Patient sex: M
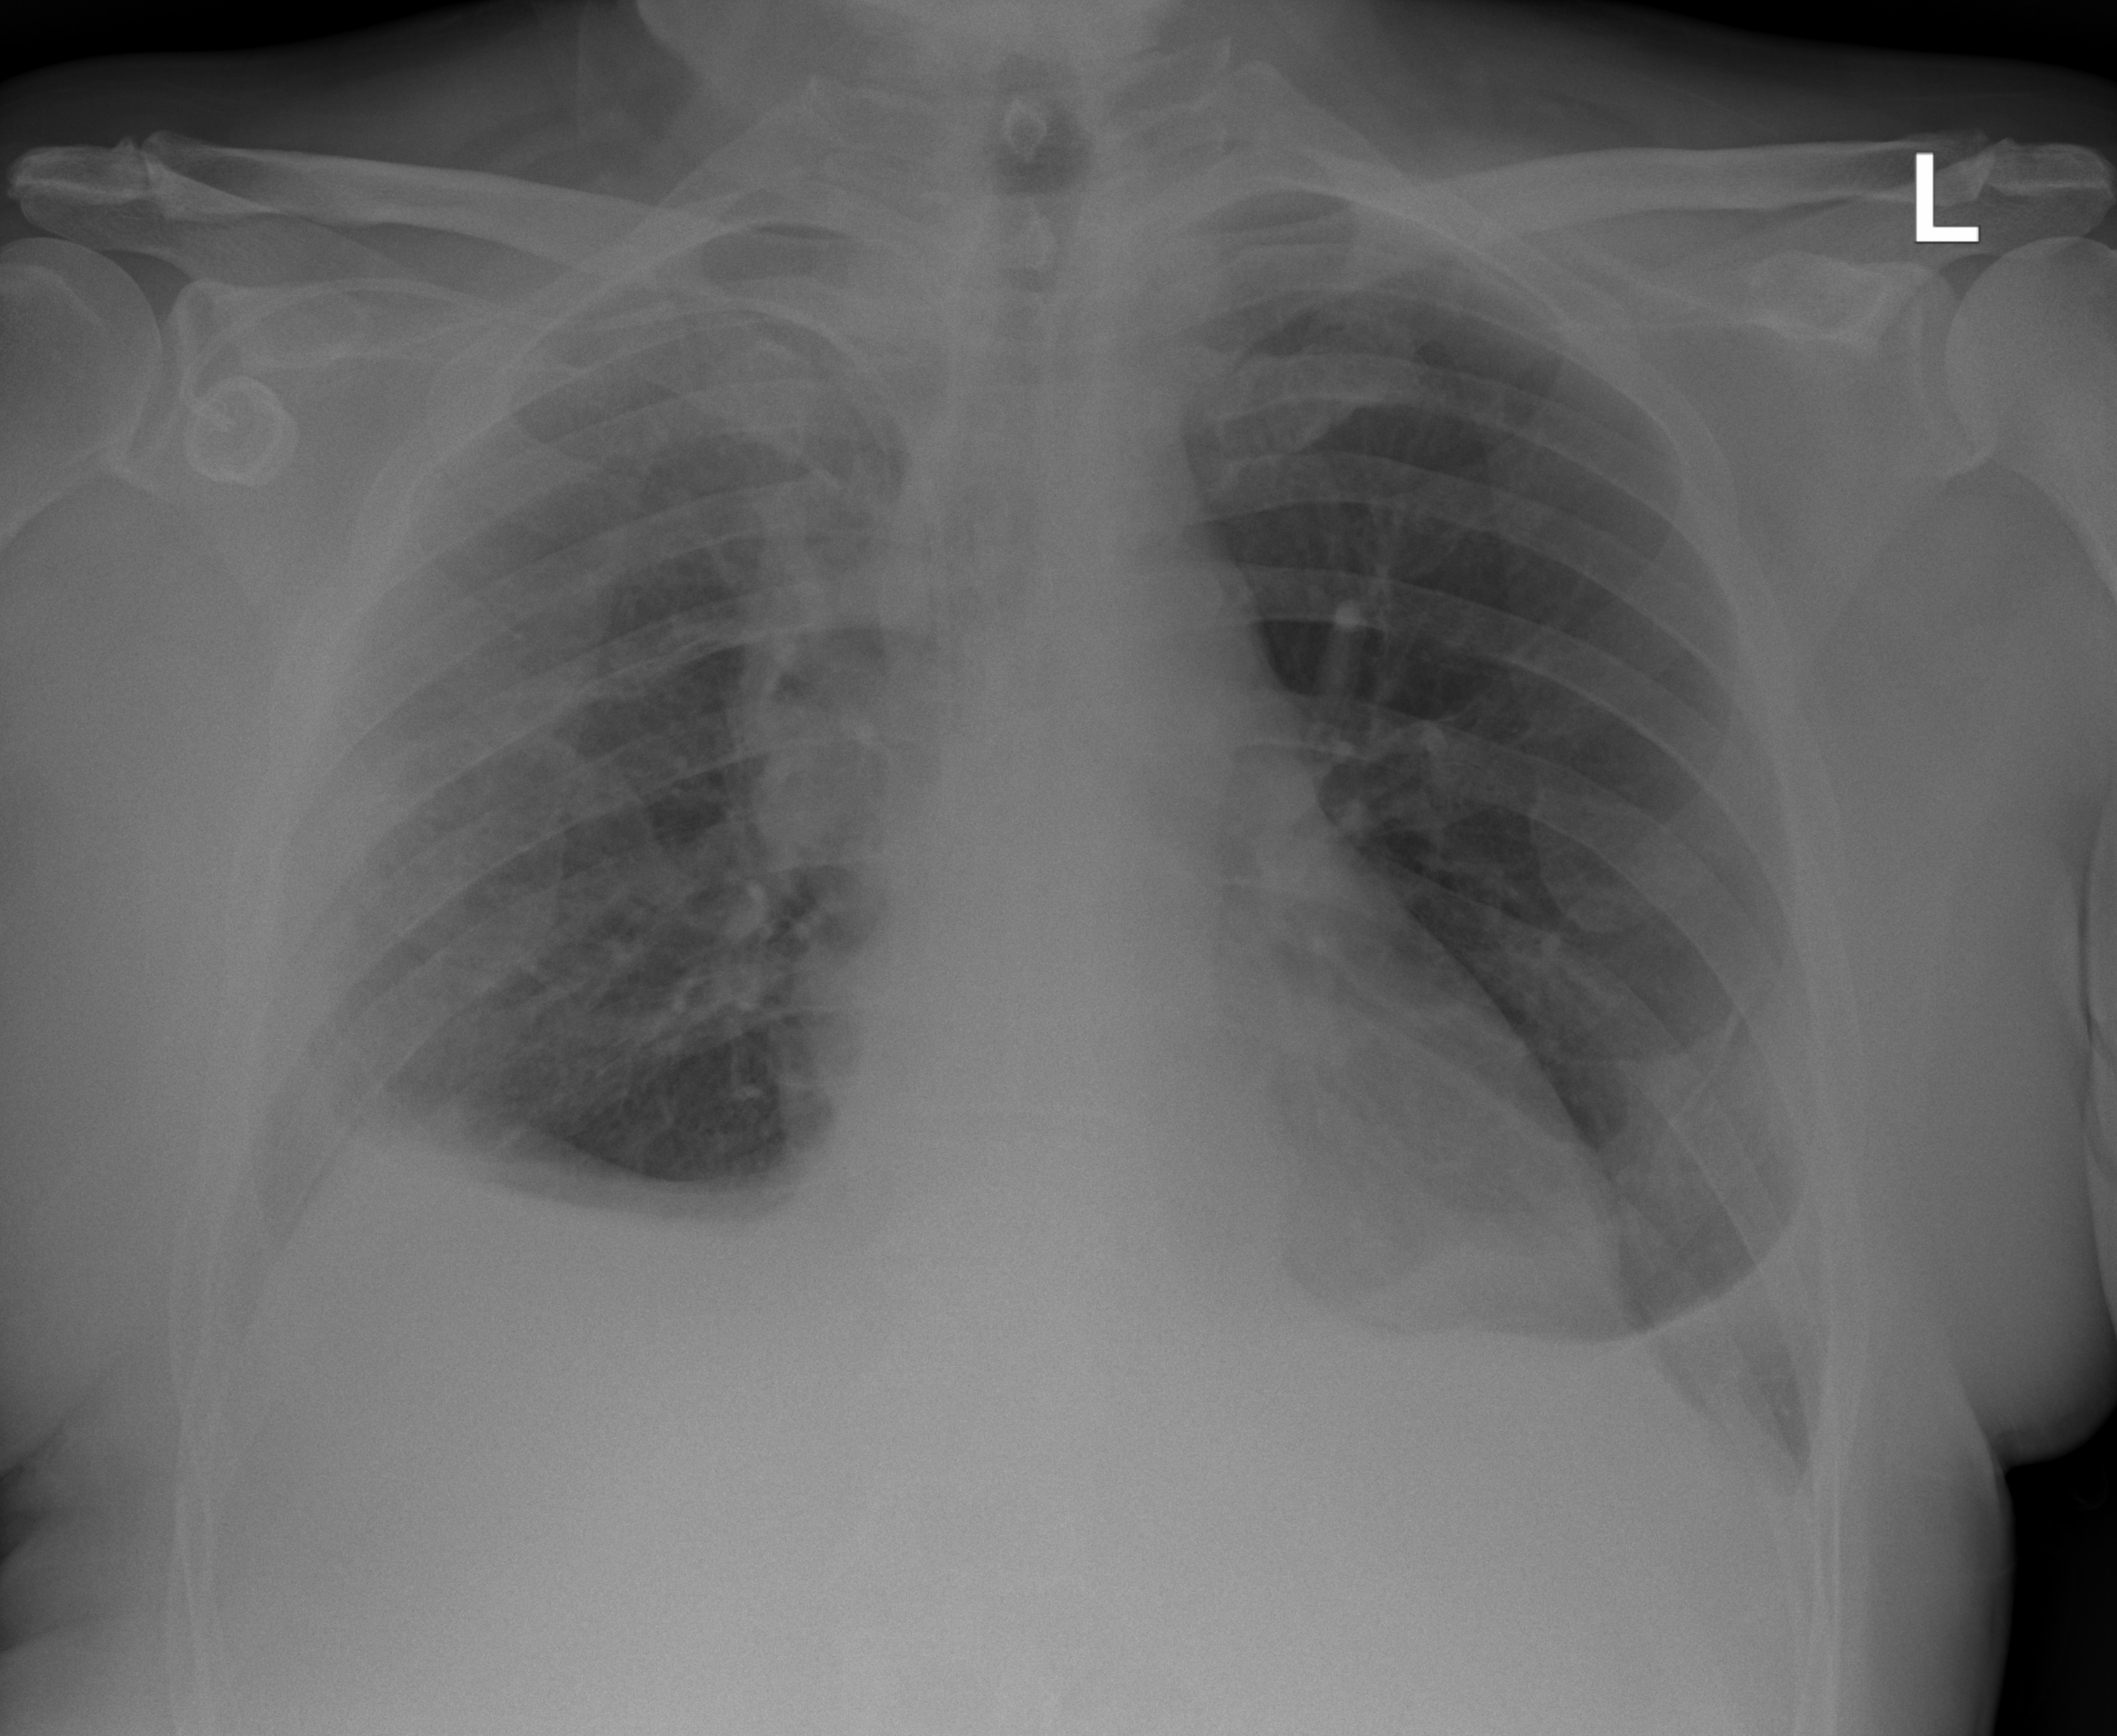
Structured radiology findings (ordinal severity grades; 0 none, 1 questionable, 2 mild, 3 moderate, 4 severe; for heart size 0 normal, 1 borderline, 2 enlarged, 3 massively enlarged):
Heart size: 1
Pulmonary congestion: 0
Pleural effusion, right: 2
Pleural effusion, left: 2
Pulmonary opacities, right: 0
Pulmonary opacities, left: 0
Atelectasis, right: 2
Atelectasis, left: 2